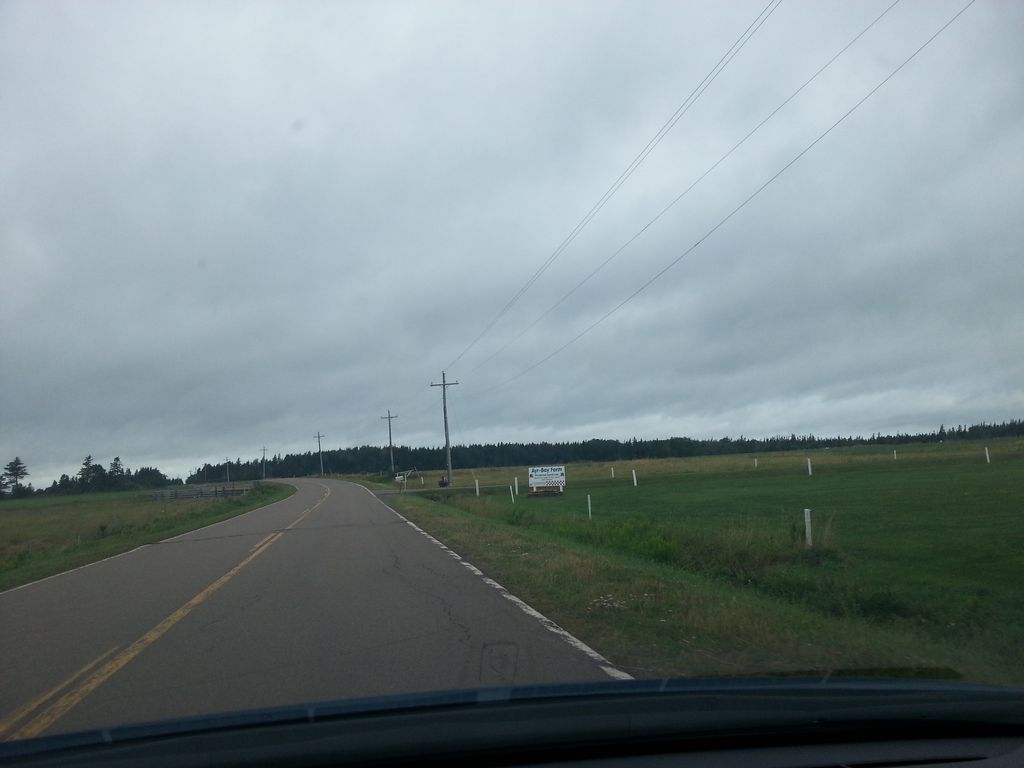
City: charlottetown